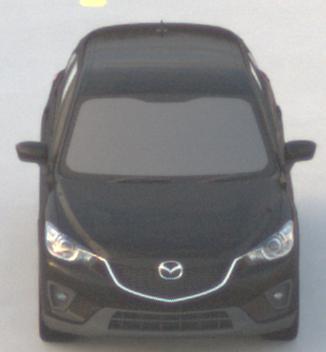
Make: Mazda
Model: CX-5 2.0 SKYACTIV-G 160
Detailed model: CX-5 (GH)
Model produced from: 2012/04
Model produced until: 2015/02
Doors: 5
Color: black
Road condition: dry road
Daytime: sunrise or sunset
Contrast: low contrast